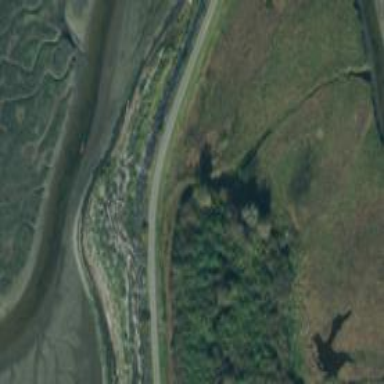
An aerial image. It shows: Track road running alongside dyke embankment.